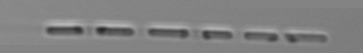
Label: Skeletonema